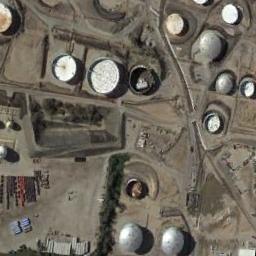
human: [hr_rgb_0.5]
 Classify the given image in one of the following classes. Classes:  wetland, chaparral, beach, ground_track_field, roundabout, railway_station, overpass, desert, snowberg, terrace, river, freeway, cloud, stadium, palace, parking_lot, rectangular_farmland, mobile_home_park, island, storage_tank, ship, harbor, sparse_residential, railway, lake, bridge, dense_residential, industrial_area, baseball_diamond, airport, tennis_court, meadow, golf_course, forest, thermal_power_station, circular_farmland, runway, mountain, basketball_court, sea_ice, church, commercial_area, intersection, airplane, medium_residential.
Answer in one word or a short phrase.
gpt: storage_tank